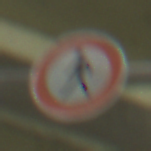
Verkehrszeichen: VerbotFussgaenger
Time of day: NotSpecified
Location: Indoor (Special)
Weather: NotSpecified
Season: NotSpecified
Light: Artificial